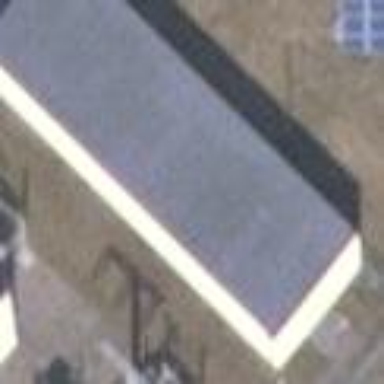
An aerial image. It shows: Building with gabled gray roof.